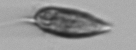
Label: Prorocentrum_triestinum